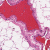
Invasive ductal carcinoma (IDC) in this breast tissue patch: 0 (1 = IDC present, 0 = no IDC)